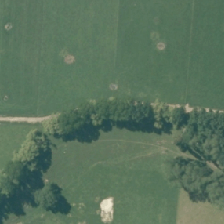
Land cover: deciduous_hardwood